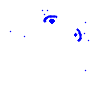
Particle: electron